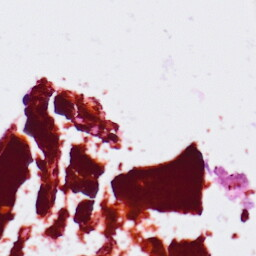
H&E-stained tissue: Lung